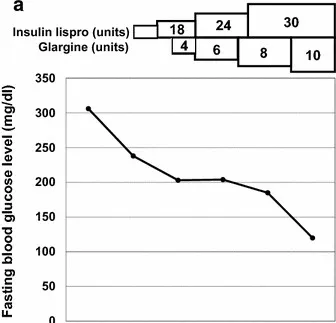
Alteration of fasting blood glucose level.
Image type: pathology (masson_trichrome)